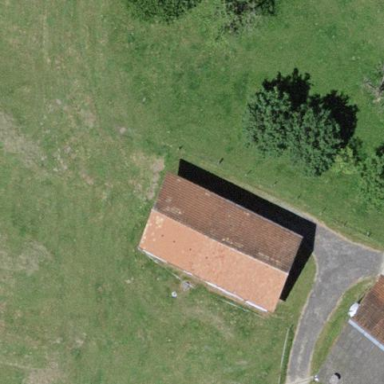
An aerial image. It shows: Farm building.